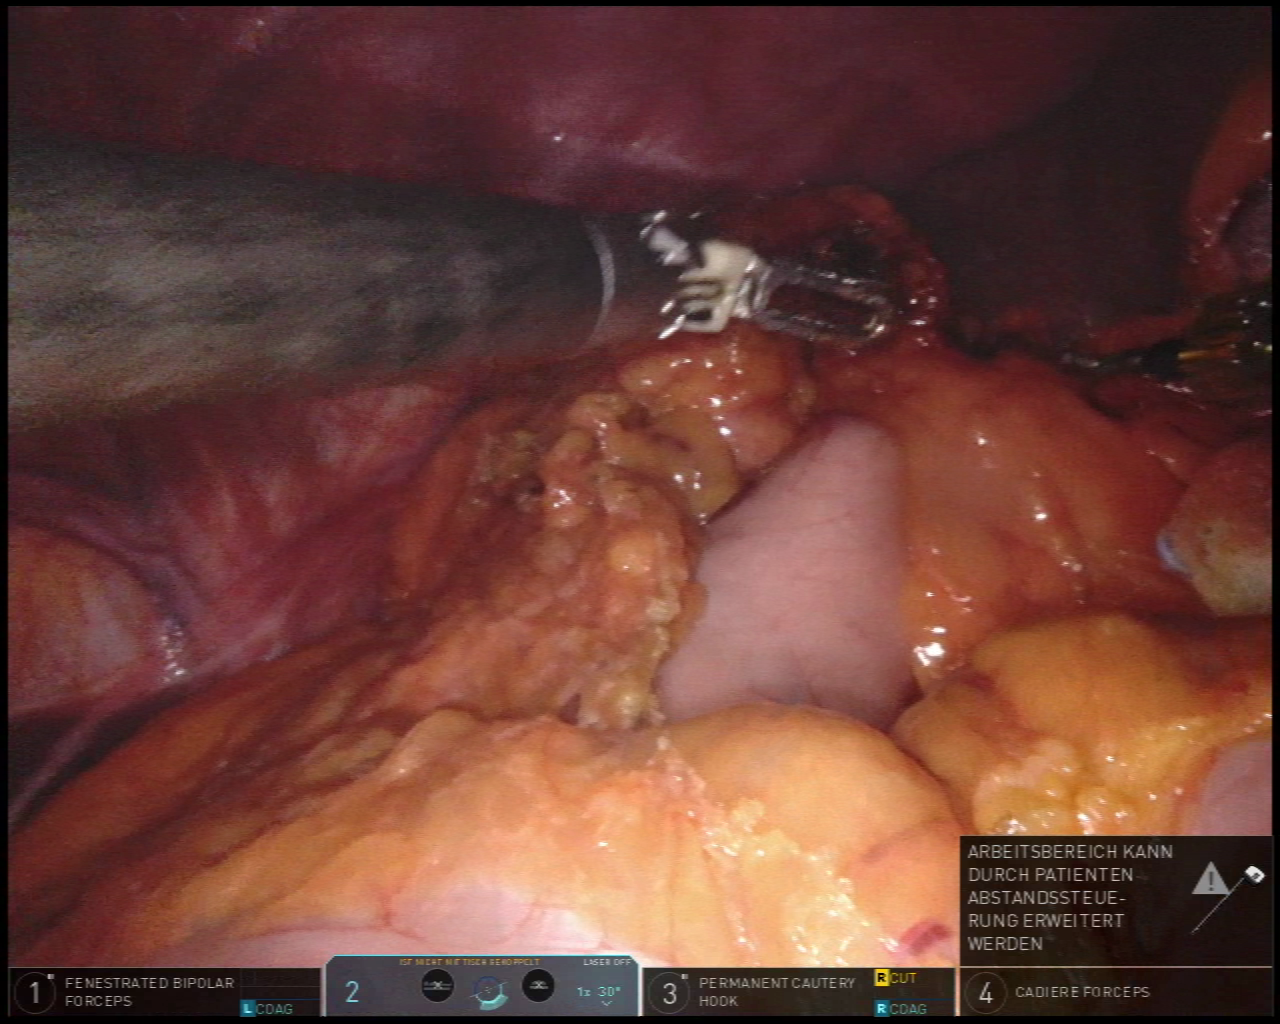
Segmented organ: abdominal_wall
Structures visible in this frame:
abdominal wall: yes
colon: yes
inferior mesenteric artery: no
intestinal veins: no
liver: no
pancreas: no
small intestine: no
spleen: yes
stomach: yes
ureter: no
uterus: no
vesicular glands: no